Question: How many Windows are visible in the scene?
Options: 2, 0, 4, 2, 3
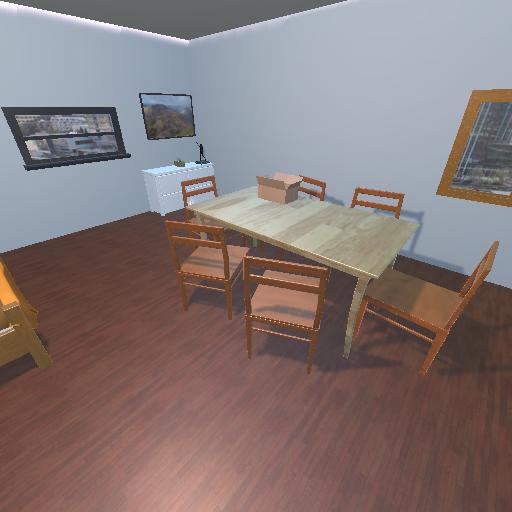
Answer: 2